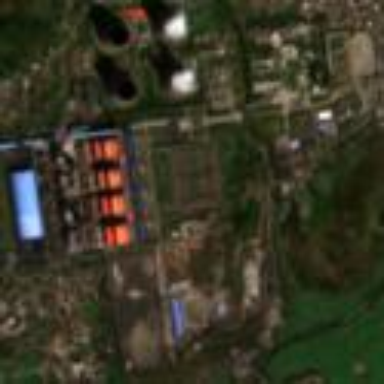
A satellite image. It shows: Industrial area with coal power plant.